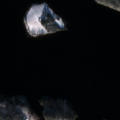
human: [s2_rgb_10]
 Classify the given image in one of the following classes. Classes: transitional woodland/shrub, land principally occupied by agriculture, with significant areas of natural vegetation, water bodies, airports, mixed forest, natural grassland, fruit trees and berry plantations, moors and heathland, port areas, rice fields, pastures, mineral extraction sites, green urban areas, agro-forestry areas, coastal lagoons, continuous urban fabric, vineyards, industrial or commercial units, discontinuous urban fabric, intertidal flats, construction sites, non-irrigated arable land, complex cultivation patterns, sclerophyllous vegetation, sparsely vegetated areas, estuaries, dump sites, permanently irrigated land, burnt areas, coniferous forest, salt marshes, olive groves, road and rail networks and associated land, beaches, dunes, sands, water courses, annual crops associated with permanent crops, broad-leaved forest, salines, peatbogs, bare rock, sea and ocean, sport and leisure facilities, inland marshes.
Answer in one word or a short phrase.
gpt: coniferous forest, mixed forest, water bodies